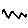
Label: zigzag